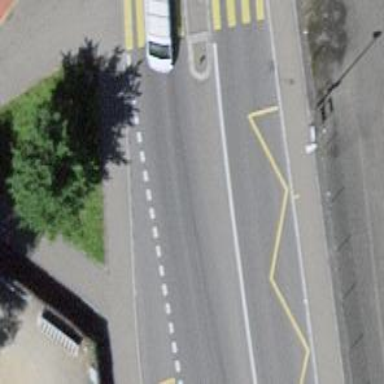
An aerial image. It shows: Bus stop equipped with public transport stop position.